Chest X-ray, PA view. Patient: 61 years old, sex F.
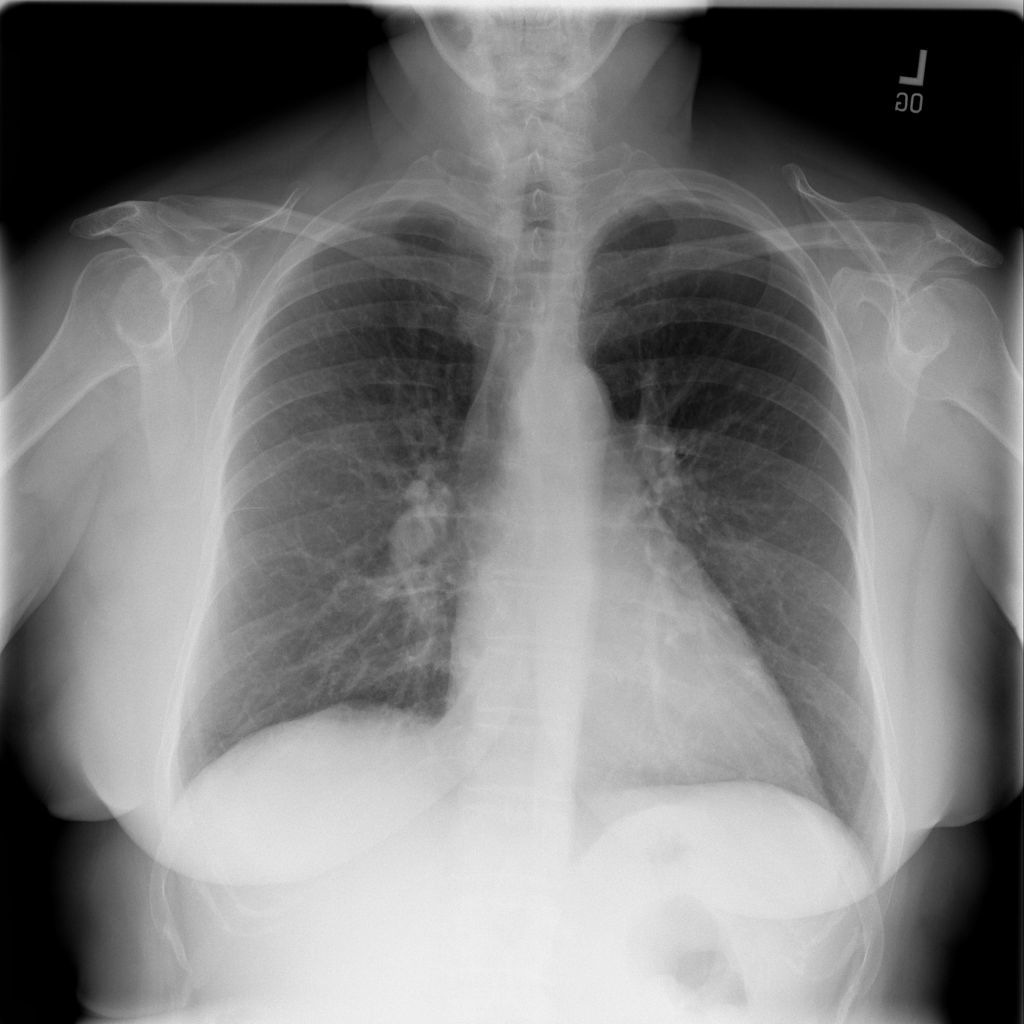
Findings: No Finding